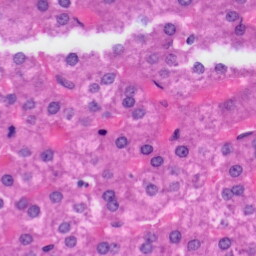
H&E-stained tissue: Liver